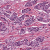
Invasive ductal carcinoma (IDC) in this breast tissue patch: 1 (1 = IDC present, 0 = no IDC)